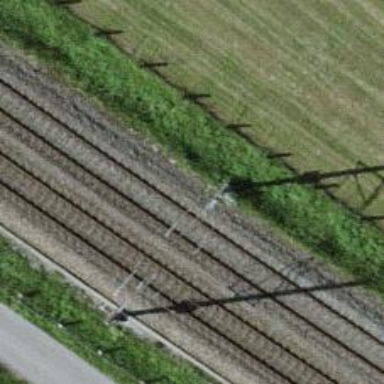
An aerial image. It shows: Railway signal.